Question: I'm rotating a sprite('rect') to face the touch location on the screen. The code works but there is an offset of a couple of degrees that becomes bigger the more vertical the sprite gets. I have added an image below that illustrates my problem very clearly.
The red dot is the touch location that I added in photoshop to show the offset problem.
So the only sprite that's visible is the the rectangle (IE 'rect').
When I'm at a 90 degree angle the offset is the most apparent. then it gradually disappears again the closer I get to the center.
How can I make it so that the sprite faces the touch location accurately?
Or how can I correct this offset?
'''
- (void) ccTouchesMoved:(NSSet *)touches withEvent:(UIEvent *)event{
UITouch *touch = [touches anyObject];
CGPoint location = [touch locationInView:[touch view]];
location = [[CCDirector sharedDirector] convertToGL:location];
float angle = atan2f(location.y-rect.position.y, location.x-rect.position.y);
angle = CC_RADIANS_TO_DEGREES(angle);
angle *=-1;
rect.rotation = angle;
float distance = sqrtf(pow((location.x-rect.position.x), 2)+pow(location.y-rect.position.y, 2));
rect.scaleX = distance;
}
'''

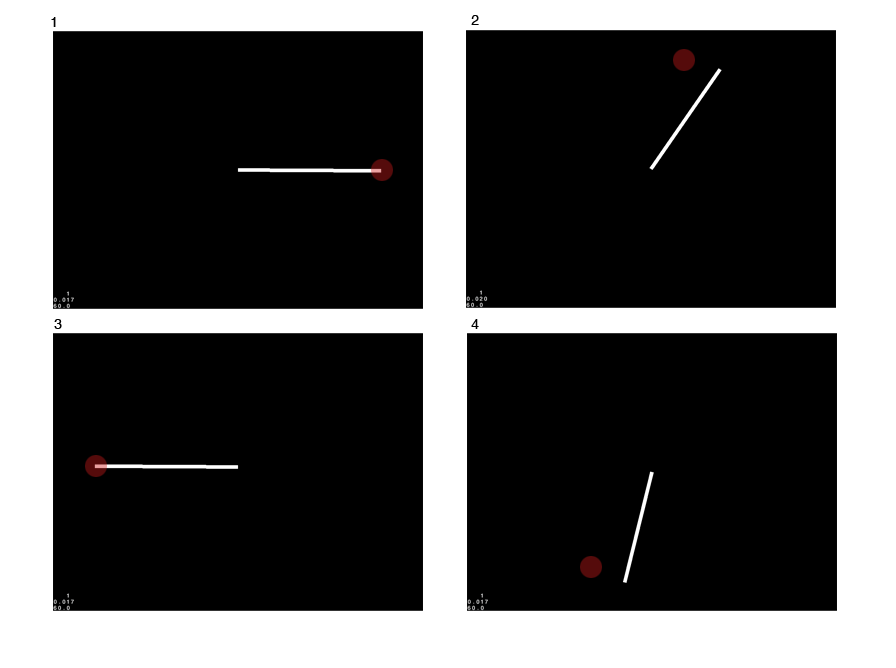
Answer: Shouldn't this statement:
'''
float angle = atan2f(location.y-rect.position.y, location.x-rect.position.y);
'''
be instead:
'''
float angle = atan2f(location.y-rect.position.y, location.x-rect.position.x);
'''
?
Furthermore, your issue could be related to your sprite 'anchorPoint'.
By default, a sprite's anchor point is '(0.5, 0.5)', i.e. the very center of the sprite. This is the point that is taken as a reference for your sprite; e.g., you sprite's 'position' is the anchor point position; if you apply a rotation angle, your sprite is rotated around the anchor point.
So, you could try and set your sprite anchor point like this:
'''
rect.anchorPoint = ccp(0,0);
'''
or
'''
rect.anchorPoint = ccp(1,1);
'''
and this should go better.
Alternatively, you could leave the anchor point as it is now, but do your math relative to the center of your view (which is a fixed point, I guess):
'''
float angle = atan2f(location.y - viewCenter.y, location.x - viewCenter.x);
'''